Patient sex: F
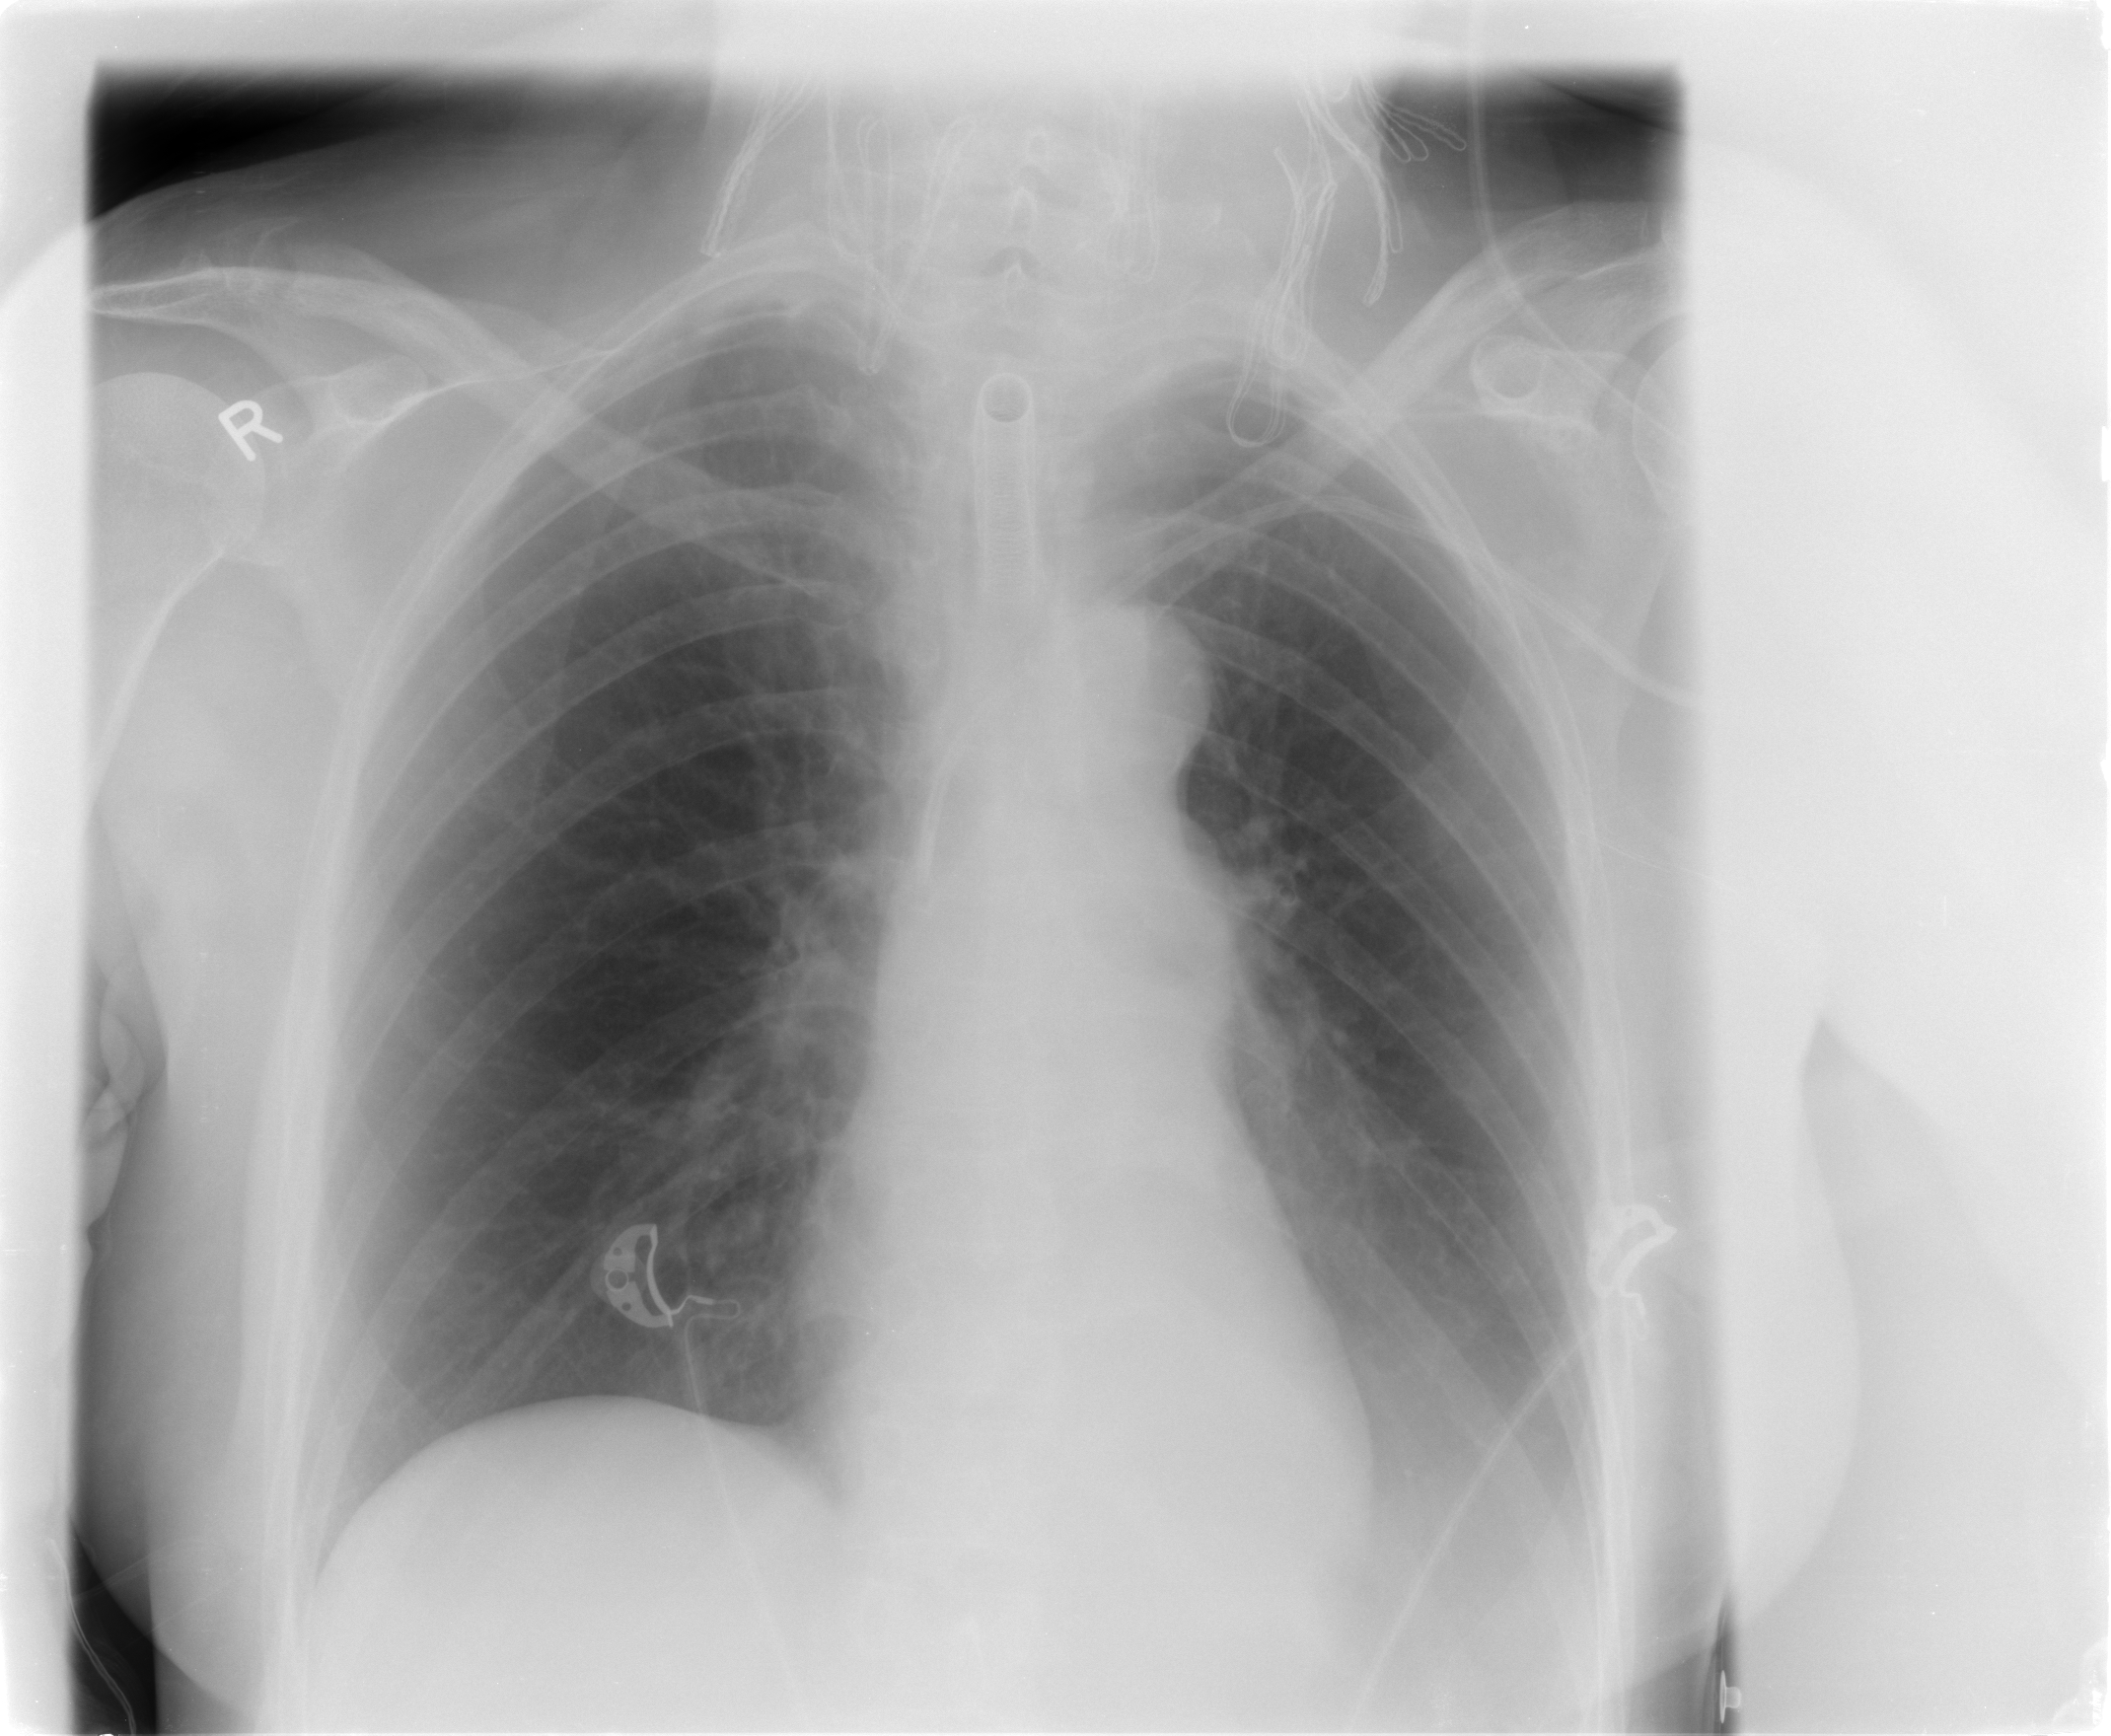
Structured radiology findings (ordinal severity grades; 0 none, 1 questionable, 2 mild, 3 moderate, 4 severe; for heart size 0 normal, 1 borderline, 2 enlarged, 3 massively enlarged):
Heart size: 0
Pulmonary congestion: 0
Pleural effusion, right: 0
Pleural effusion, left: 1
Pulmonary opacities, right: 0
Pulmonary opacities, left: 0
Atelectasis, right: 0
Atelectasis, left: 2